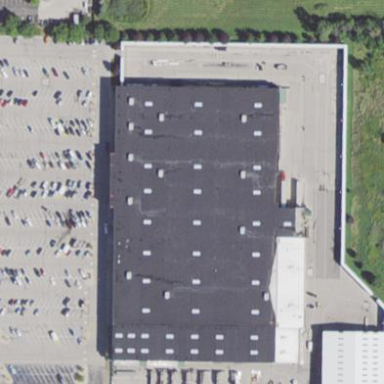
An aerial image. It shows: Retail building.